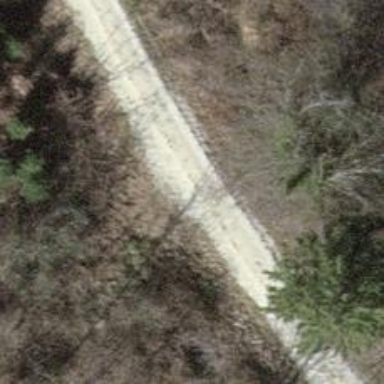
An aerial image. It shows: Track with grade 3 tracktype.